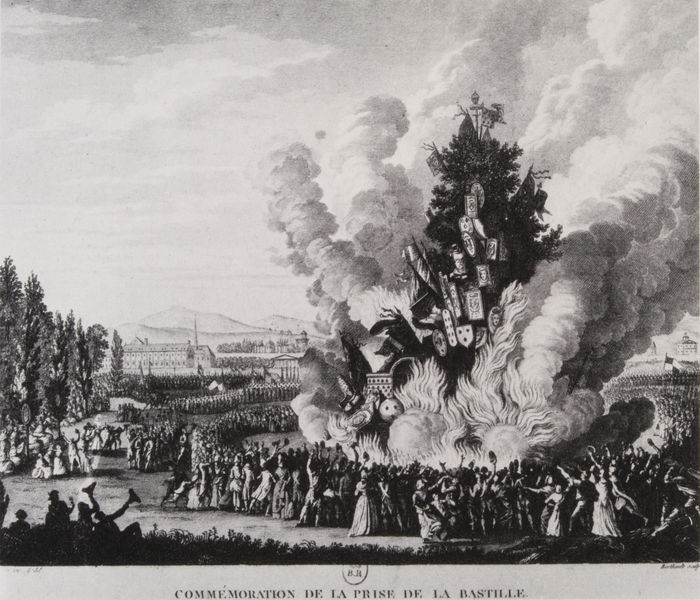
Titel: Gedenkfeier des Bastillesturms am 14. Juli 1792(nach Prieur)
Künstler: Pierre Gabriel Berthault
Standort: Paris
Institution: Bibliothèque Nationale.
Schlagwörter: baum, berg, feuer, himmel, kampf, mann, weiß, wolken, bäume, frauen, landschaft, menschen, stadt, frankreich, frau, grau, männer, paris, schwarz, zeichnung, dach, gebäude, haus, park, schloss, weg, wolke, fest, masse, menge, versammlung, feier, mensch, horizont, häuser, hügel, qualm, rauch, musik, wald, kreis, schrift, fahnen, fahne, flagge, berge, zug, grafik, graphik, platz, französisch, brand, dampf, krieg, sturm, soldaten, karikatur, schild, brennen, explosion, flammen, druck, druckgraphik, schwarz-weiss, druckgrafik, stich, illustration, revolution, text, zeitung, aufstand, revolte, soldat, volk, nadelbaum, tanne, menschenmenge, kämpfen, wappen, druckg, freiheit, eroberung, tannenbaum, umzug, flaggen, gedenken, jubel, kupferstich, erinnerung, französische revolution, schlachtfeld, monument, standarte, winken, schilde, standarten, verbrennung, bombe, rauchschwaden, massen, verbrennen, menschenauflauf, bastille, aufmarsch, ansturm, pöbel, götzen, sturm auf die bastille, feuersäule, mob, erstürmung, stürmung, siegesfeier, weihnachtsbaum, einnahme, autodafe, sturm der bastille, beastilleansturm, gedenkfeier, w